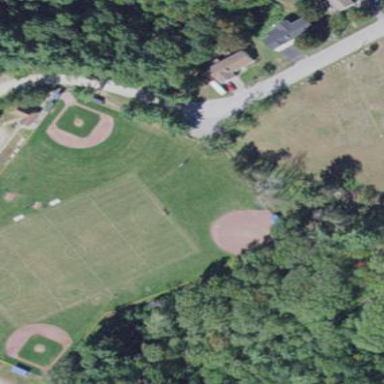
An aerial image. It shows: Baseball pitch for leisure land activities.